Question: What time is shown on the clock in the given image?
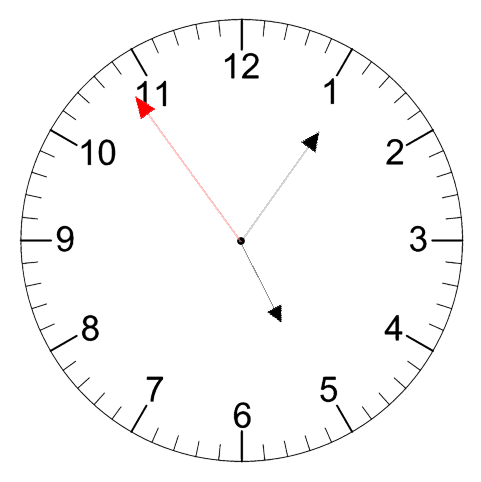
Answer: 05:05:54